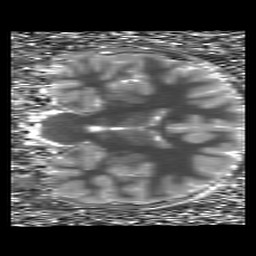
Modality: T1map
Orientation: coronal
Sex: male
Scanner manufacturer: siemens
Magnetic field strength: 3 T
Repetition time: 5 s
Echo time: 0.00368 s